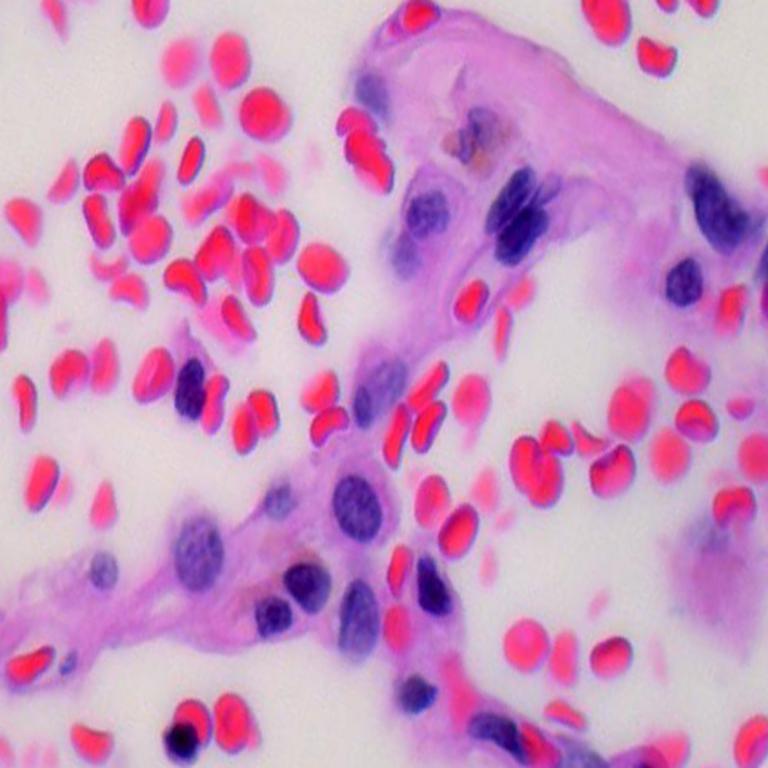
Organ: lung
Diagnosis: benign